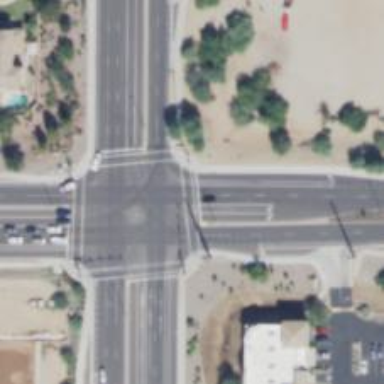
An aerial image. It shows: Crossing with both unmarked and marked sections.